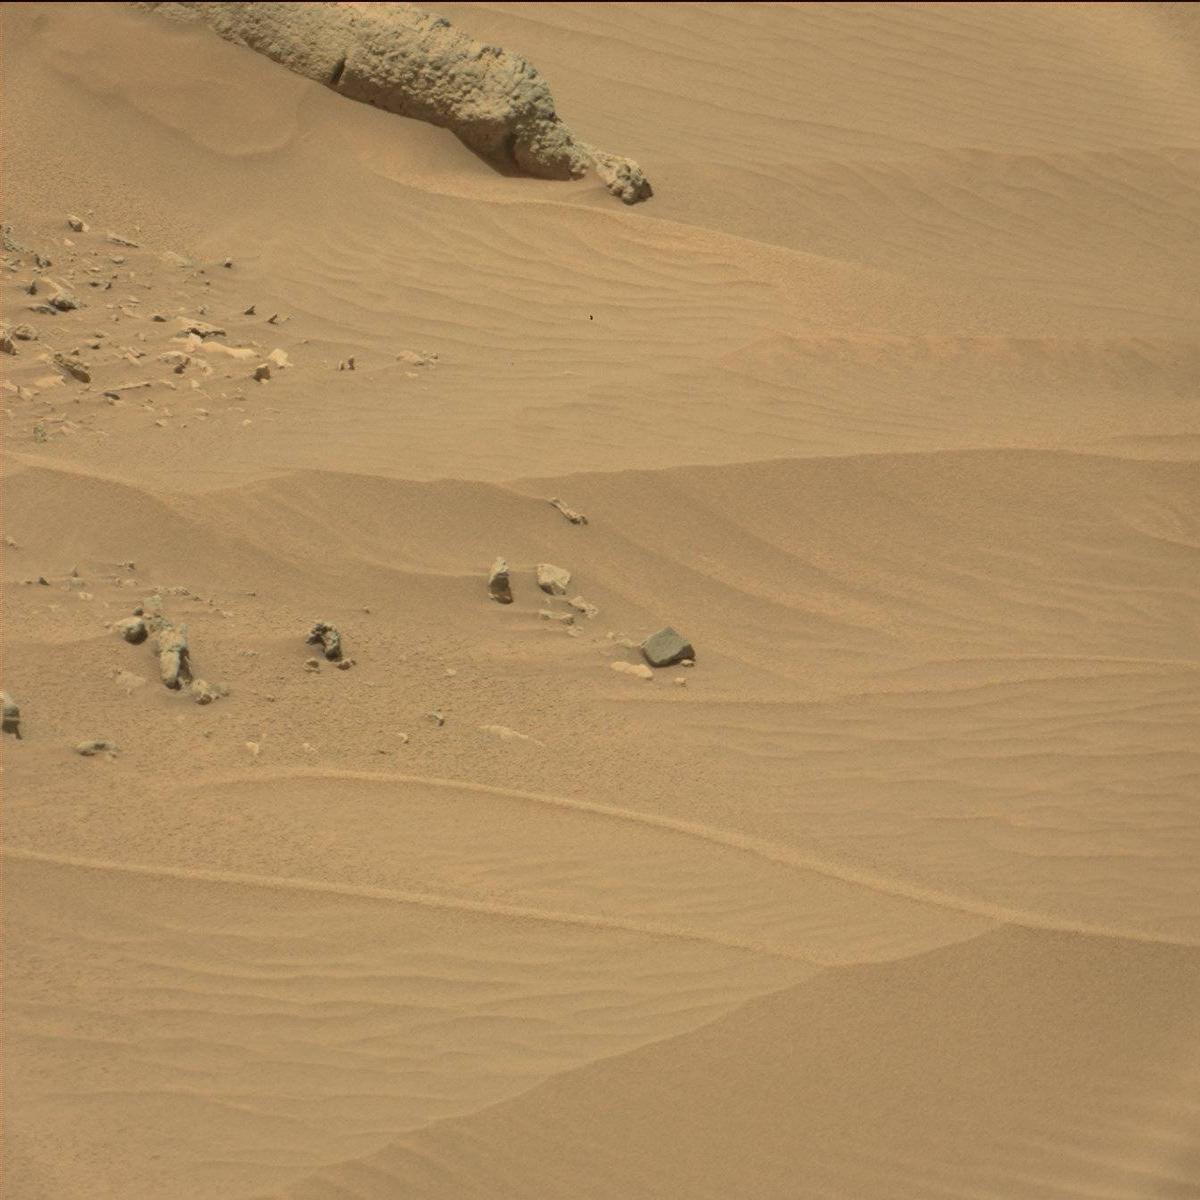
Terrain classes present: Bedrock, Sand / Soil